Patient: sex M, age 45
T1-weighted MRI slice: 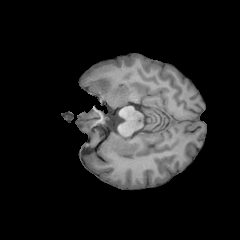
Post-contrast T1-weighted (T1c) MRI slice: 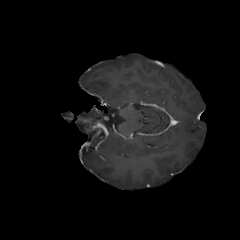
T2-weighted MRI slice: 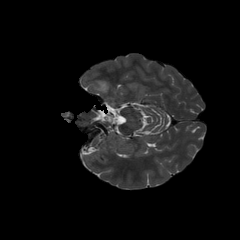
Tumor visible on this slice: yes
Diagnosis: Oligodendroglioma, IDH-mutant, 1p/19q-codeleted
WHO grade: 2